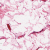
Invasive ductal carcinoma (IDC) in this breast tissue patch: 0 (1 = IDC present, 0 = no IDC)